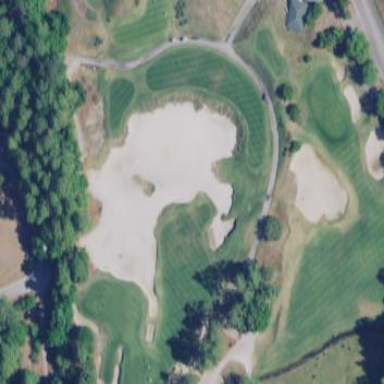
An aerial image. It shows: Golf bunker filled with natural sand.